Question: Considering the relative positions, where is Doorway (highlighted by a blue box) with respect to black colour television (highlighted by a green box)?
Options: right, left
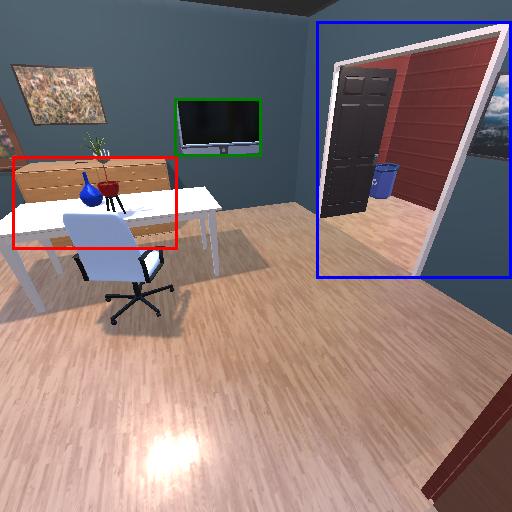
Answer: right